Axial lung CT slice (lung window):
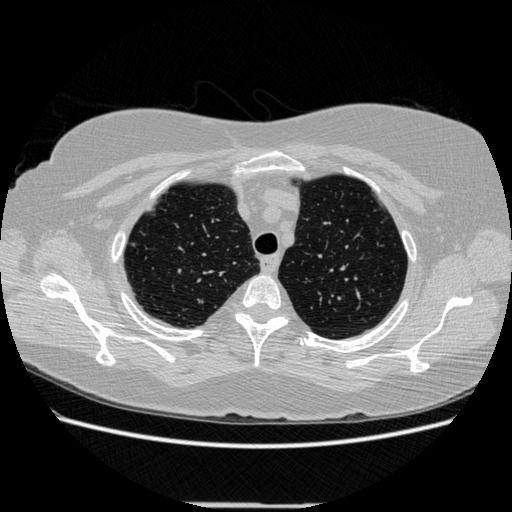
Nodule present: yes
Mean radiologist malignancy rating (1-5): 2.5